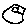
Label: moon